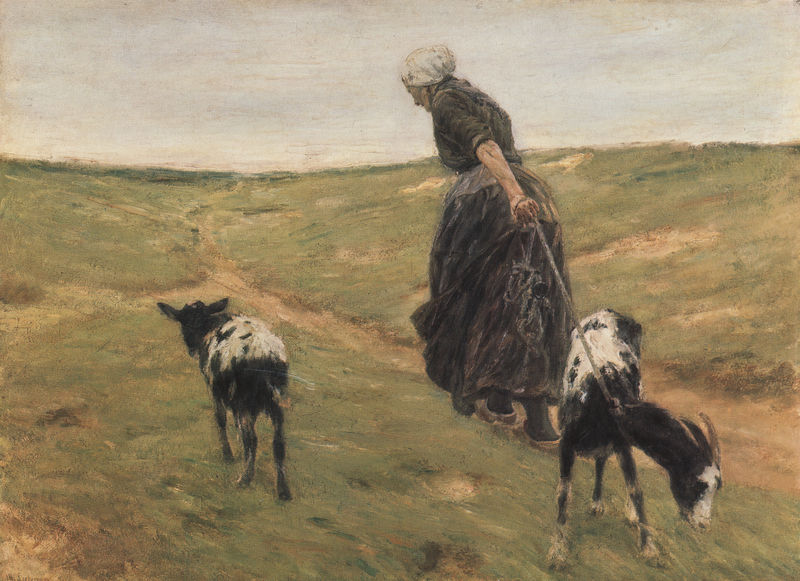
Titel: Frau mit Ziegen
Künstler: Max Liebermann
Standort: München
Institution: Neue Pinakothek
Schlagwörter: blau, gemälde, hand, himmel, weiß, wolken, grün, impressionismus, landschaft, ocker, braun, frau, grau, hell, kleid, licht, pastell, schwarz, gras, gürtel, tiere, tuch, weg, wiese, haube, rock, arm, bluse, holland, niederlande, öl, deich, ebene, feld, felder, horizont, hügel, natur, weide, wind, pfad, sonne, land, schnur, strick, genre, bewölkt, hufe, schürze, magd, schuhe, leine, bäuerin, feldweg, laufen, lehm, hang, tag, alm, ziehen, kopftuch, bauer, abgewandt, seil, schwarz-weiß, wolkig, faust, schlamm, liebermann, trüb, flecken, gehend, richtung, morast, fleckvieh, hörner, bock, hirtin, hüten, schäferin, ziege, pantoffeln, ziegen, holzschuhe, mühe, gesprenkelt, rinnen, millet, bedrückend, clogs, tiefebene, ziehend, schwarzes kleid, brach, zieht, mühsam, landfrau, falchland, hhemd, tiegen, ziegenhirtin, weißes kopftuch, störrische ziege, epfad